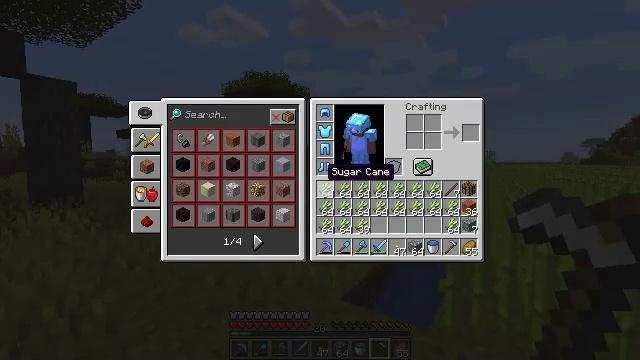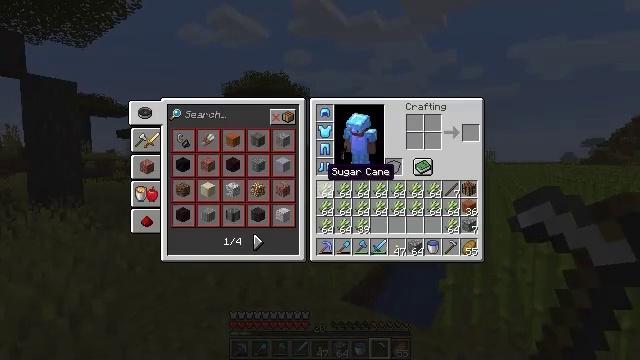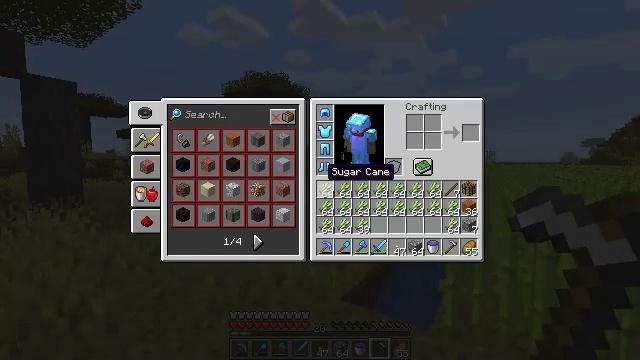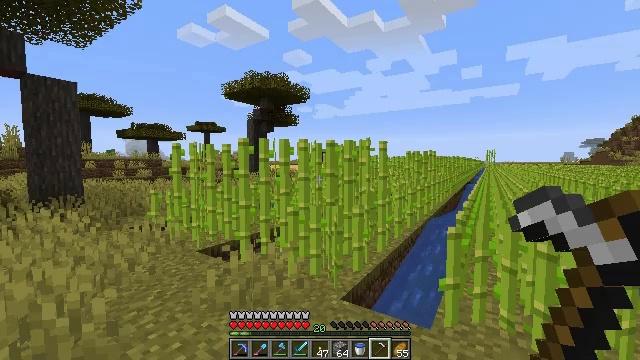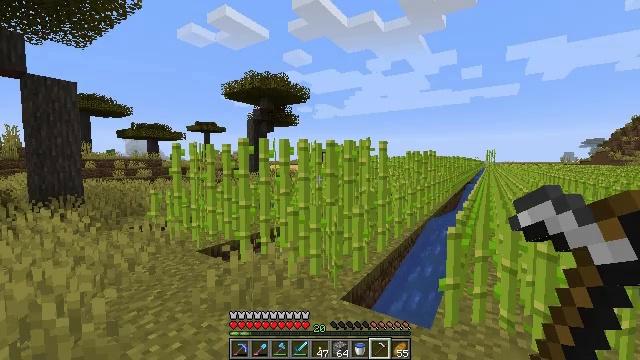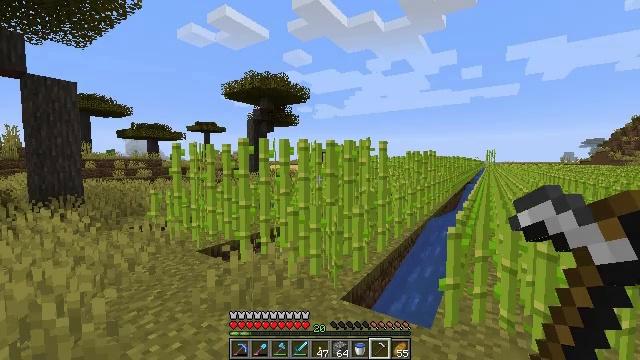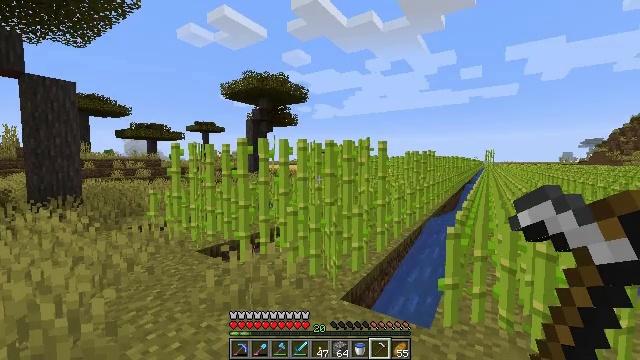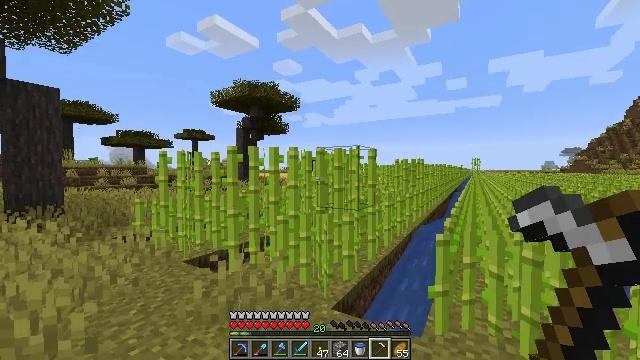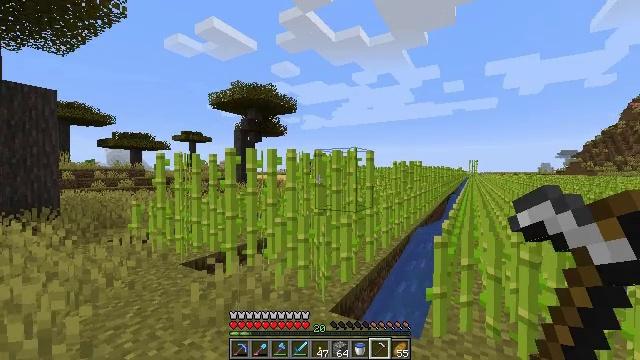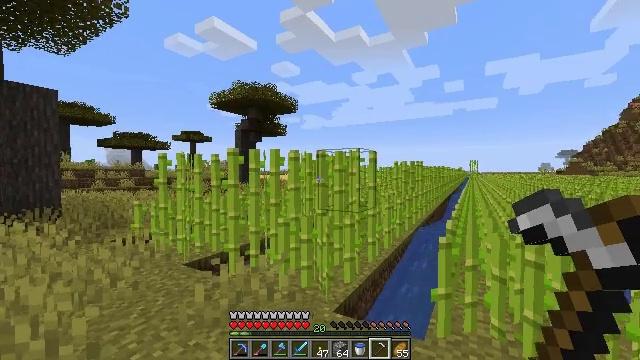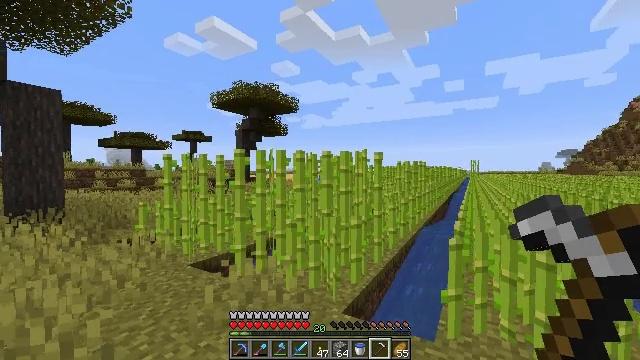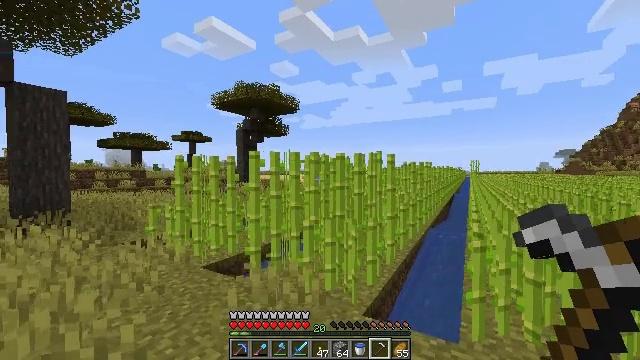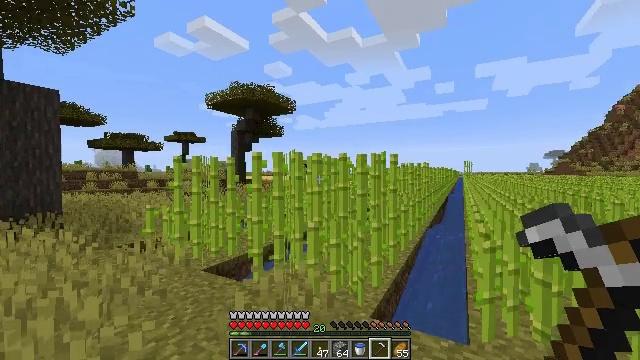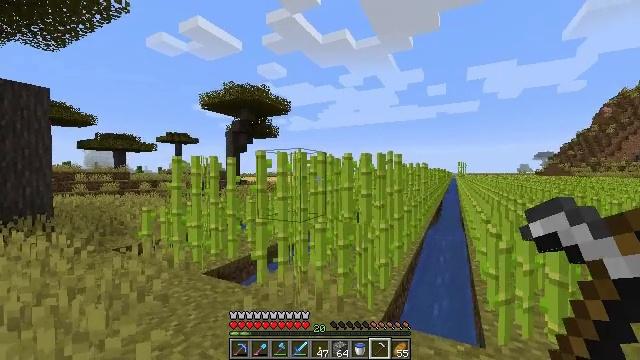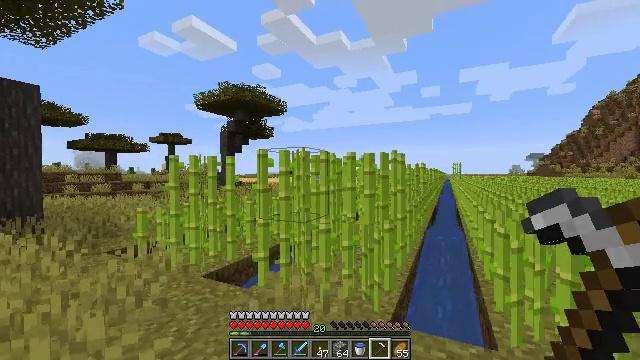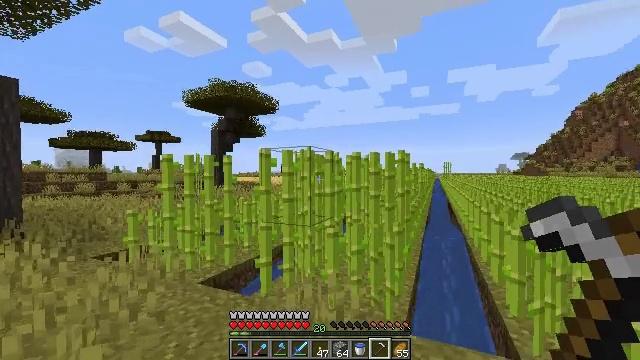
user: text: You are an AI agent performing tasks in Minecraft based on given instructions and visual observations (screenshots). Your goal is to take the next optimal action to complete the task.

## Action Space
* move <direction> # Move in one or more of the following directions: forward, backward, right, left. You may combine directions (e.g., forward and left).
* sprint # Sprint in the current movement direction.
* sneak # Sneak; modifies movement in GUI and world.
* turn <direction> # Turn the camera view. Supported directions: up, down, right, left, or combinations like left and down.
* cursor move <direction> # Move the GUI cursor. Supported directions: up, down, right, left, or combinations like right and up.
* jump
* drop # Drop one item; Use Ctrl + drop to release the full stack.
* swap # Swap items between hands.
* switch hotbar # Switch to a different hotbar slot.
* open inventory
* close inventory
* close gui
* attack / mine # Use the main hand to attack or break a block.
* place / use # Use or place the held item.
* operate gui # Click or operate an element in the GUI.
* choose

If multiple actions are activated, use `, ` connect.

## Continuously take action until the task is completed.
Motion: motion action
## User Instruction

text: Gather sugar cane for crafting.
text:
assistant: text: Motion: no_op
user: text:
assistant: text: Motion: no_op
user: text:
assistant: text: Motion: no_op
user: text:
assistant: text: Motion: close gui
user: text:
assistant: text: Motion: no_op
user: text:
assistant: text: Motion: no_op
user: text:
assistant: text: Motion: turn right and up
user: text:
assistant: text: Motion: no_op
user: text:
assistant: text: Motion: move left
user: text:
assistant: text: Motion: move left
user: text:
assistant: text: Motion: move left
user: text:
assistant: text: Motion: move forward and move left, turn right
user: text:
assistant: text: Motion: move forward and move left, turn right
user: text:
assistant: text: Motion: move forward and move left, turn right
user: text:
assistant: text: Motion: move forward and move left, turn right
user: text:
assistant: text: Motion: move forward and move left, turn right
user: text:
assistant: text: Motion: move forward and move left, turn right
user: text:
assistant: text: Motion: move forward and move left, turn right
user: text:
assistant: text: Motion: move forward
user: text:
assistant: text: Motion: move forward
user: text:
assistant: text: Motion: move forward
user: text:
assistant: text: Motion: move forward, attack / mine
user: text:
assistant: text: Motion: move forward, turn right, attack / mine
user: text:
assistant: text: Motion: move forward, turn right, attack / mine
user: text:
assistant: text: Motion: move forward, turn right, attack / mine
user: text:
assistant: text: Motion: move forward, turn right, attack / mine
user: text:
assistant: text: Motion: move forward, turn right, attack / mine
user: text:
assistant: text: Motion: move forward, attack / mine
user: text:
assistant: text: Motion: move forward, turn right, attack / mine
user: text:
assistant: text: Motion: move forward, turn right, attack / mine